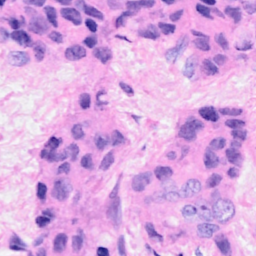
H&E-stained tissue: Breast